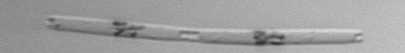
Label: Eucampia_morphytype1